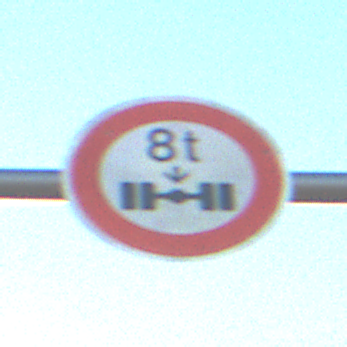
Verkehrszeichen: TatsaechlicheAchslast
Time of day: SunriseSunset
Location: Outdoor (Nature)
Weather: Clear
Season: NotSpecified
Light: Natural